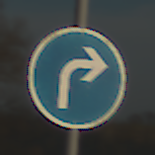
Verkehrszeichen: VorgeschriebeneFahrtrichtungRechts
Umgebung: Outdoor, RoadRail
Tageszeit: SunriseSunset
Wetter: PartlyCloudy
Licht: Natural
Jahreszeit: NotSpecified
Kontrast: HighContrast